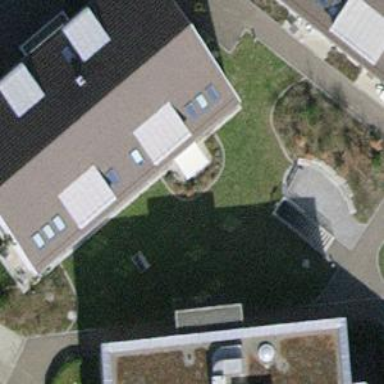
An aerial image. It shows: View of apartment building.